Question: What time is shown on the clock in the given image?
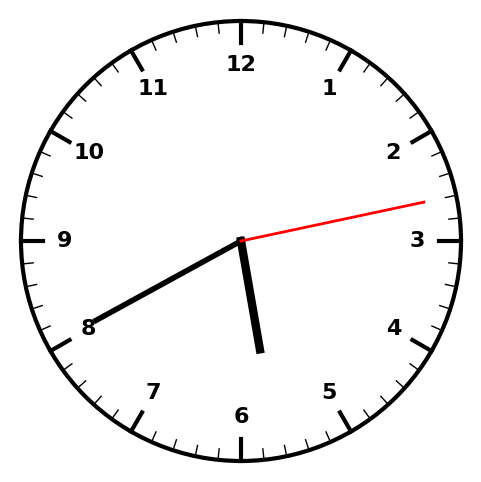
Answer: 05:40:13